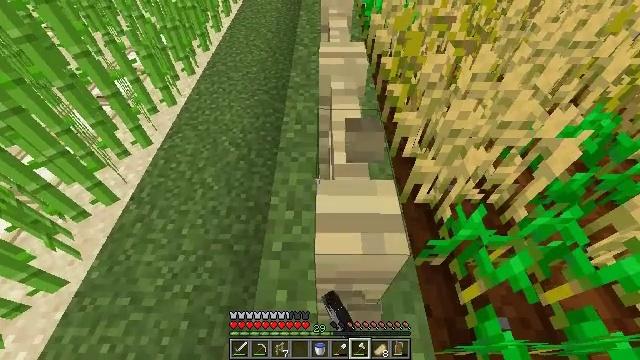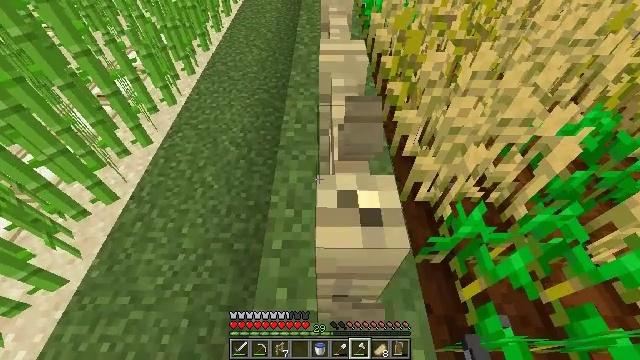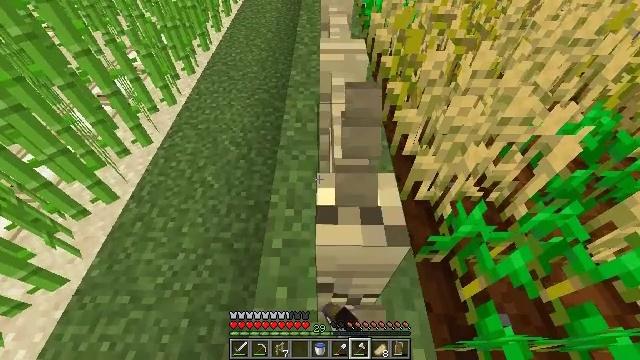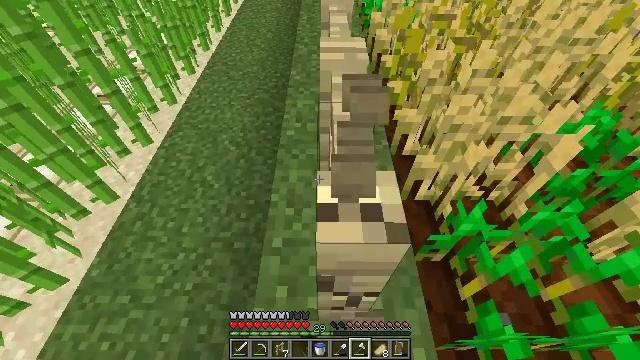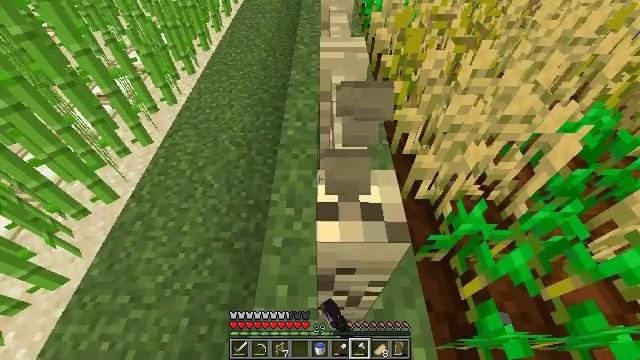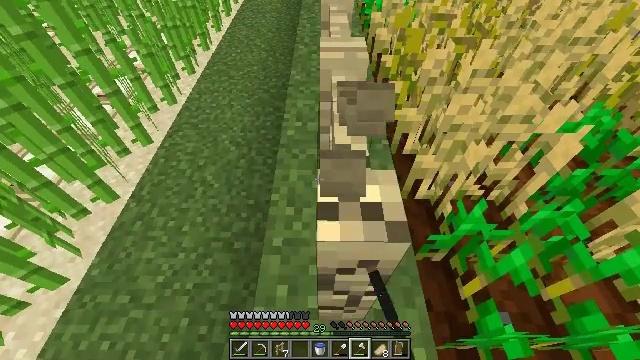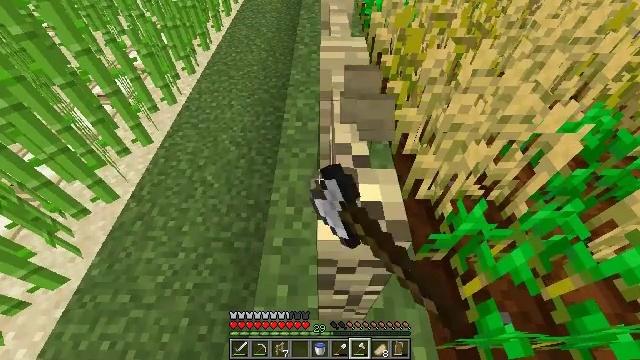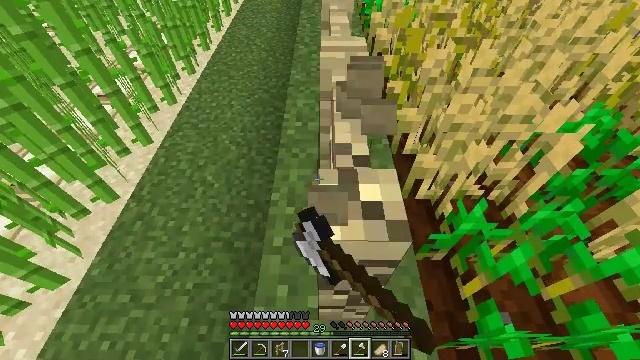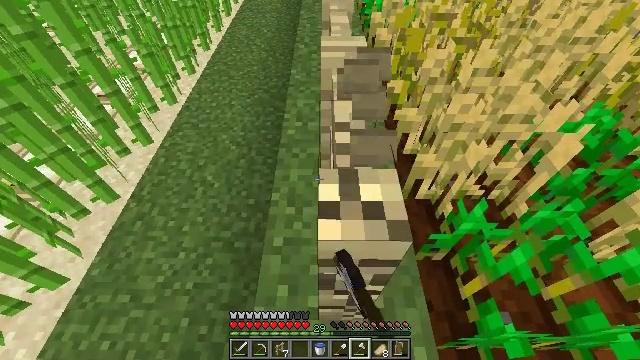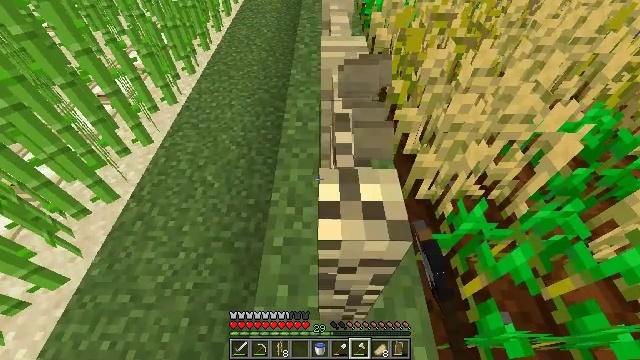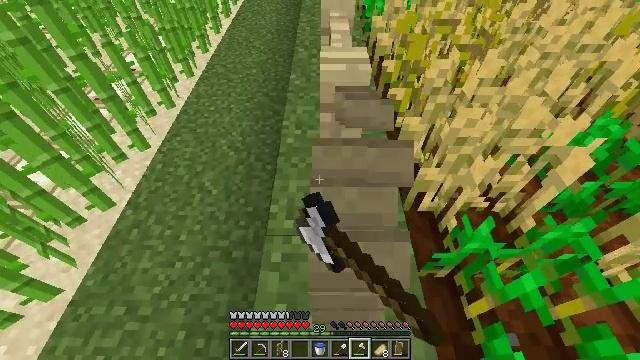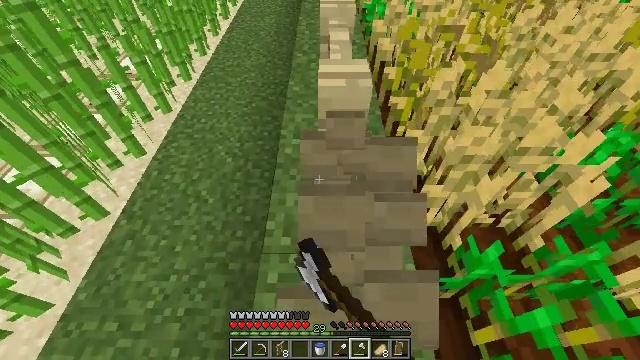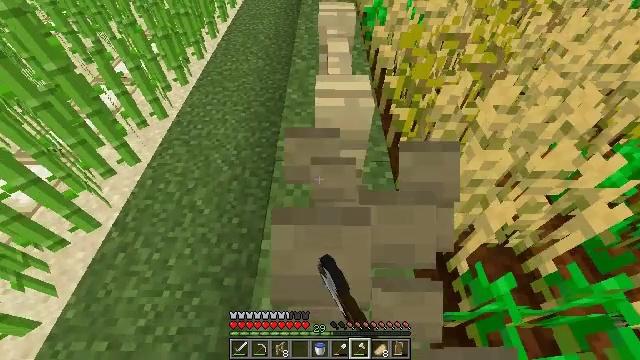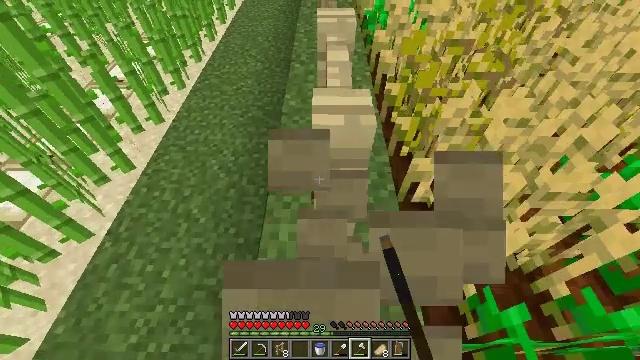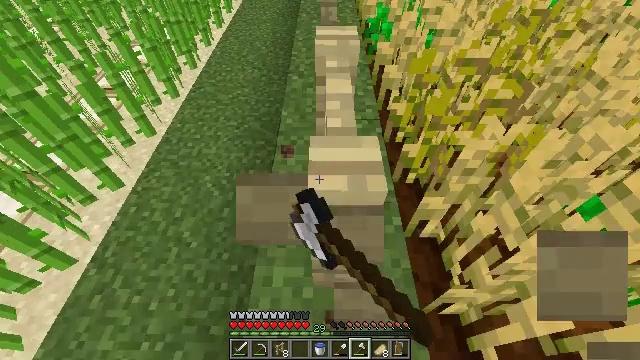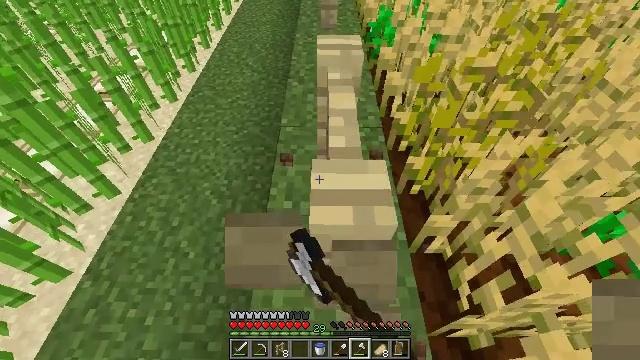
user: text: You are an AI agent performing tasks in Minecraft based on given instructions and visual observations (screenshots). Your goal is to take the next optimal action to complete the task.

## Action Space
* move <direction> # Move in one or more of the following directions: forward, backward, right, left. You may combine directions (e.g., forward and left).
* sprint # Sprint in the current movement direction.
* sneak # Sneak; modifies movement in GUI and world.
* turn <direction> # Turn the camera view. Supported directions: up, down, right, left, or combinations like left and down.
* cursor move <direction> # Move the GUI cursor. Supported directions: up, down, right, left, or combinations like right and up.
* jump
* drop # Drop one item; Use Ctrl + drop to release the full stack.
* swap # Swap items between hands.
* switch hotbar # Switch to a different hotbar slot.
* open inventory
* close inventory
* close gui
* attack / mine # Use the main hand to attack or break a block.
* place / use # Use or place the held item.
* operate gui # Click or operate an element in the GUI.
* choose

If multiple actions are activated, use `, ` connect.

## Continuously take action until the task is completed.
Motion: motion action
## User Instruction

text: Recycle the birch fence.
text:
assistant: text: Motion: move forward, attack / mine
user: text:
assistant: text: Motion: move forward, attack / mine
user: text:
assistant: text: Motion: move forward, attack / mine
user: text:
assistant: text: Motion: move forward, attack / mine
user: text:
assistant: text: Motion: move forward, attack / mine
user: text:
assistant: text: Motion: move forward, attack / mine
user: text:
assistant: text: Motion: move forward, attack / mine
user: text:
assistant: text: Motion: move forward, attack / mine
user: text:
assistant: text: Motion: move forward, attack / mine
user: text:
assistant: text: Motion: move forward, attack / mine
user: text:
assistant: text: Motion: move forward, attack / mine
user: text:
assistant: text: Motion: move forward, attack / mine
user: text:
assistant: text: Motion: move forward, attack / mine
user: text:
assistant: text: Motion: move forward, attack / mine
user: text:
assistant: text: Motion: move forward, attack / mine
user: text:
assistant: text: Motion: move forward, attack / mine
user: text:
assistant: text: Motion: move forward, attack / mine
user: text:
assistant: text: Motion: move forward, attack / mine
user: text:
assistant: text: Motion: move forward, attack / mine
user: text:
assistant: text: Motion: move forward, attack / mine
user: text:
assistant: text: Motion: move forward, attack / mine
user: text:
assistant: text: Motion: move forward, attack / mine
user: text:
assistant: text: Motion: move forward, attack / mine
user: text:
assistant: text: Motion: move forward, attack / mine
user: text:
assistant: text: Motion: move forward, attack / mine
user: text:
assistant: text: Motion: move forward, attack / mine
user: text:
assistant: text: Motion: move forward, attack / mine
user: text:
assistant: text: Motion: move forward, attack / mine
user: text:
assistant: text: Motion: move forward, attack / mine
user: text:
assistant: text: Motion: move forward, attack / mine